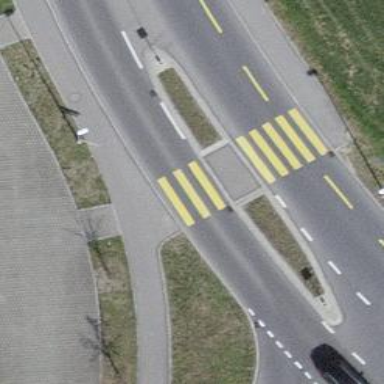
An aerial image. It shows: Pedestrian crossing with zebra markings on footway.